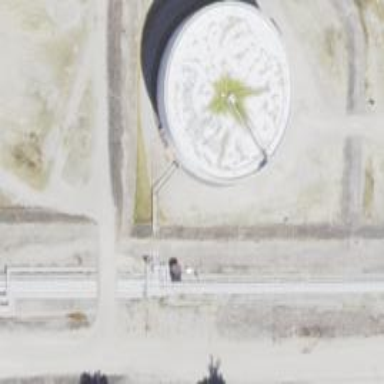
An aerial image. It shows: Storage tank that is man-made.